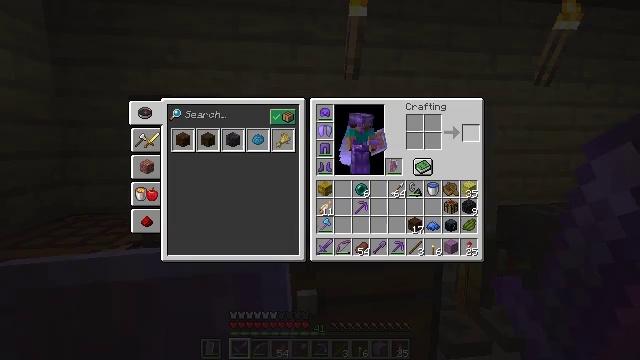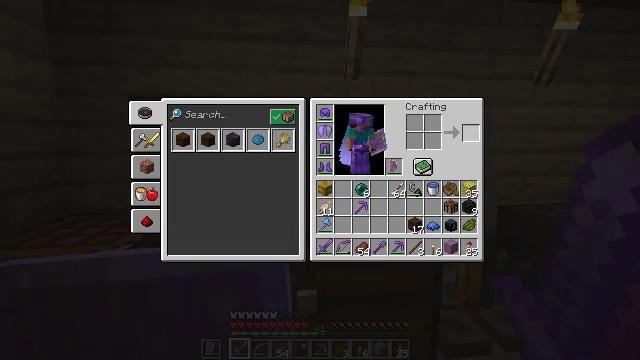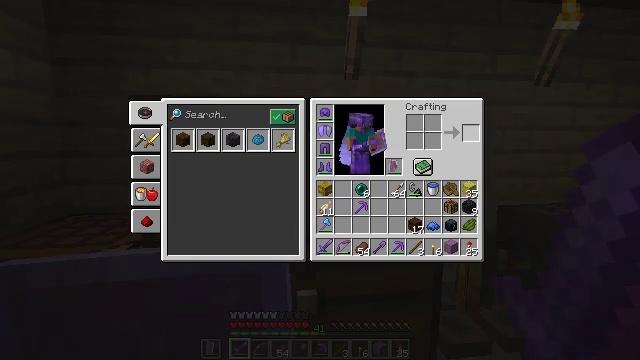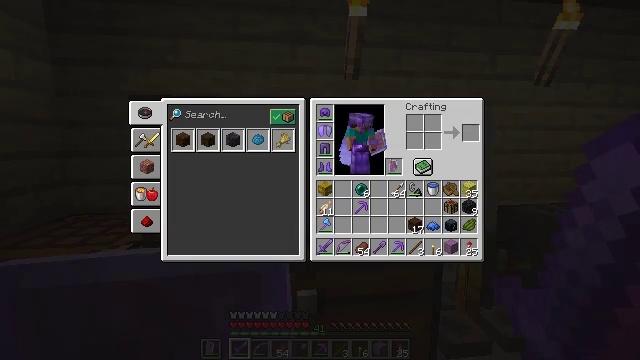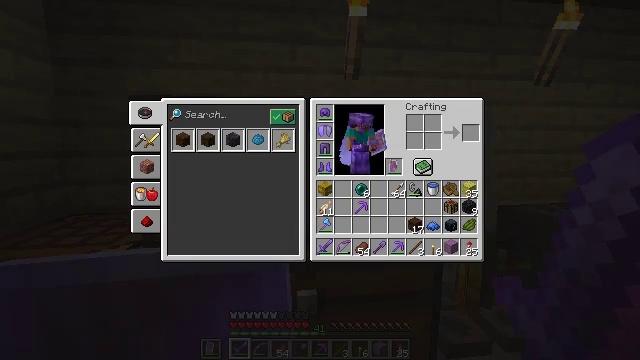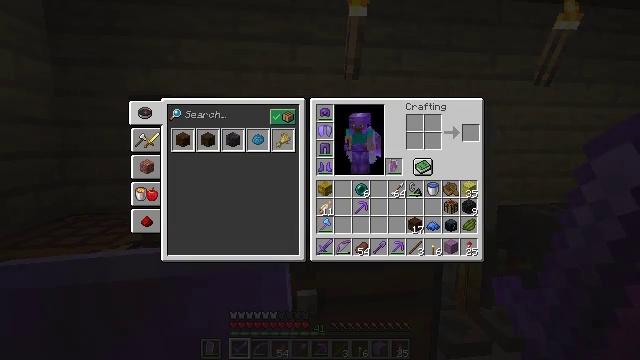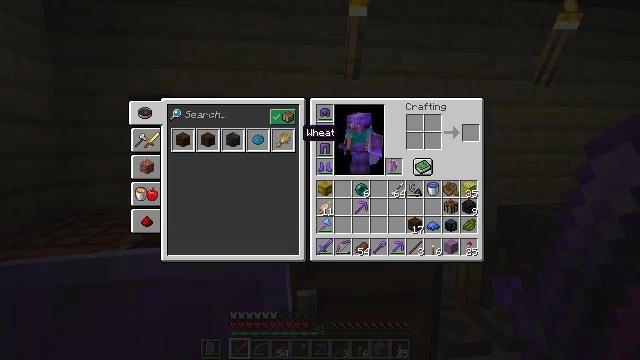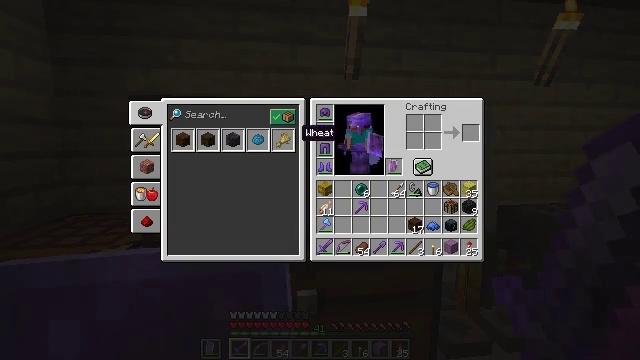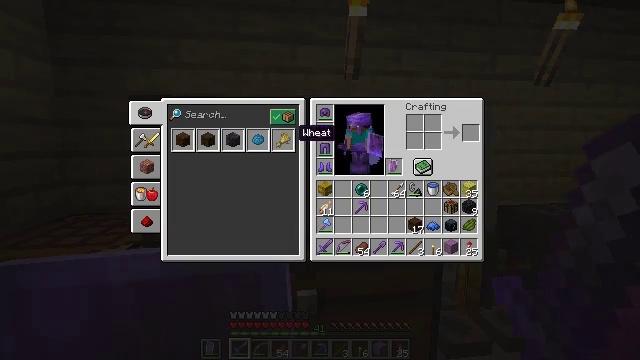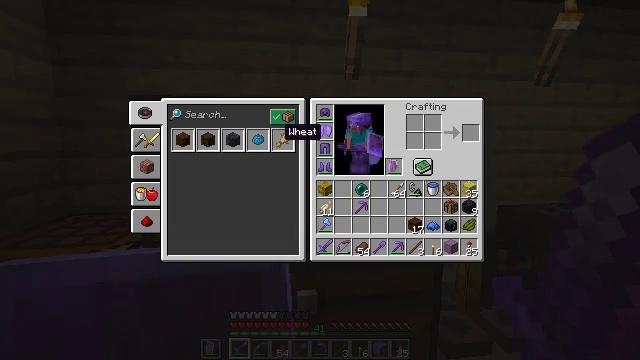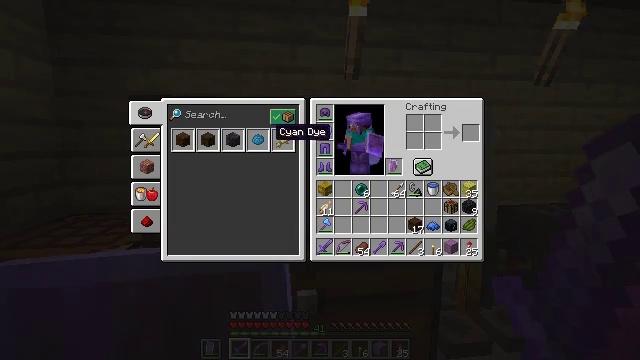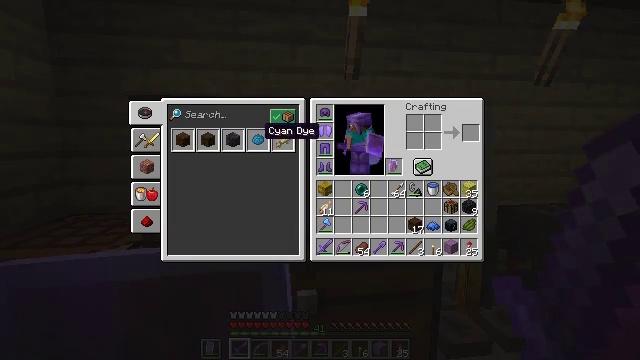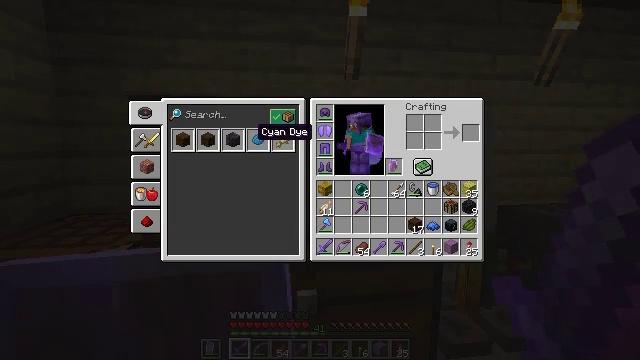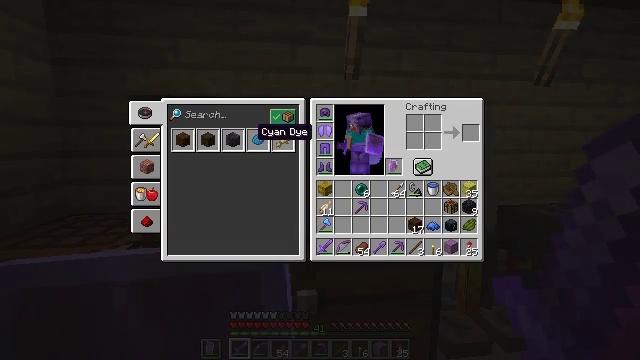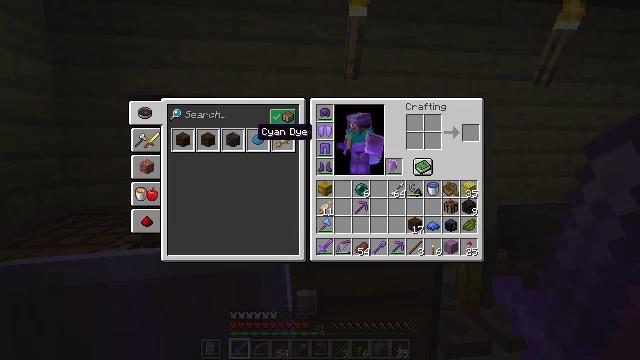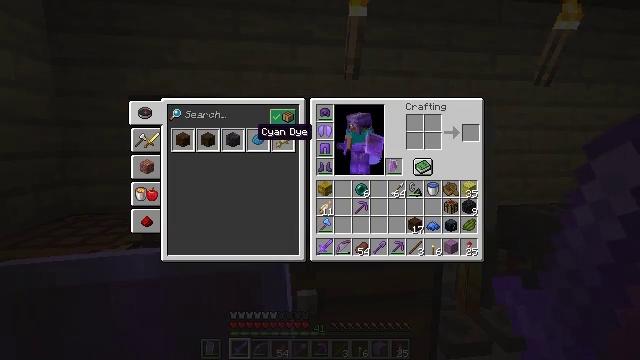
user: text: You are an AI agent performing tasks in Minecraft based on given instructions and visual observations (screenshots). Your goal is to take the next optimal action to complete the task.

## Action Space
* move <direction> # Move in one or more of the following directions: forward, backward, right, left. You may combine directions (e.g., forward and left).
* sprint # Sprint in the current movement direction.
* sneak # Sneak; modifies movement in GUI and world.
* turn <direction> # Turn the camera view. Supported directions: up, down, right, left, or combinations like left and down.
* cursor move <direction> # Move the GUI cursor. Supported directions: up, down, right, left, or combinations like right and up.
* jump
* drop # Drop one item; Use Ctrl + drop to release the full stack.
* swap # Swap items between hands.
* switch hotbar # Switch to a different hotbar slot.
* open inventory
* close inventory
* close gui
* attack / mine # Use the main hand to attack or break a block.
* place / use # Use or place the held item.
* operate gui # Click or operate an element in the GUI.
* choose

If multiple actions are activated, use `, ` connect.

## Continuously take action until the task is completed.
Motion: motion action
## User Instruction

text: craft item cyan dye
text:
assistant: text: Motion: sneak
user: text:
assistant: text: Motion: sneak
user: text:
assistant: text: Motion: sneak, turn left
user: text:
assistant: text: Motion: sneak, turn left
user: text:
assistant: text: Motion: turn left
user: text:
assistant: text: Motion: turn left
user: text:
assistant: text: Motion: no_op
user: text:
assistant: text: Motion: no_op
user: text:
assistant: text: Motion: turn left
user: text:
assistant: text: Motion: turn left
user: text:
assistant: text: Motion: turn left
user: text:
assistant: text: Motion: no_op
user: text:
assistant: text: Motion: no_op
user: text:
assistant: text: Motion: no_op
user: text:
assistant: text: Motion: attack / mine
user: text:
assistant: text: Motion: attack / mine
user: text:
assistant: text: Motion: attack / mine
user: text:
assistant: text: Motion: no_op
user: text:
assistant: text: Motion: no_op
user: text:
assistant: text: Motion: no_op
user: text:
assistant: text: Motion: turn right
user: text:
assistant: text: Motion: turn right
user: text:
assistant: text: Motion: turn right
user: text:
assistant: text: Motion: turn right
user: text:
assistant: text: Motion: turn right
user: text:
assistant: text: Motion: no_op
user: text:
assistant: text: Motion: no_op
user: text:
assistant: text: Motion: no_op
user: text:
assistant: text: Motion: turn left
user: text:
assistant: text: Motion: sneak